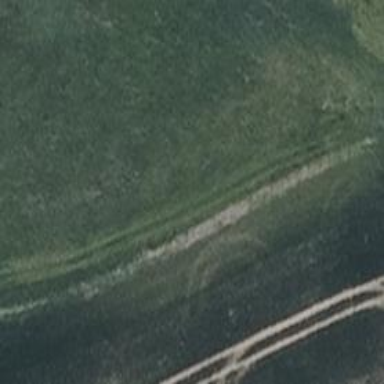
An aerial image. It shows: Grassy track with grade5 tracktype.